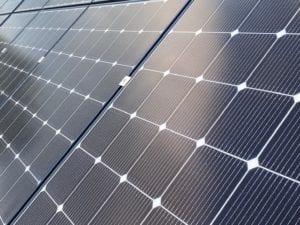
Label: Clean